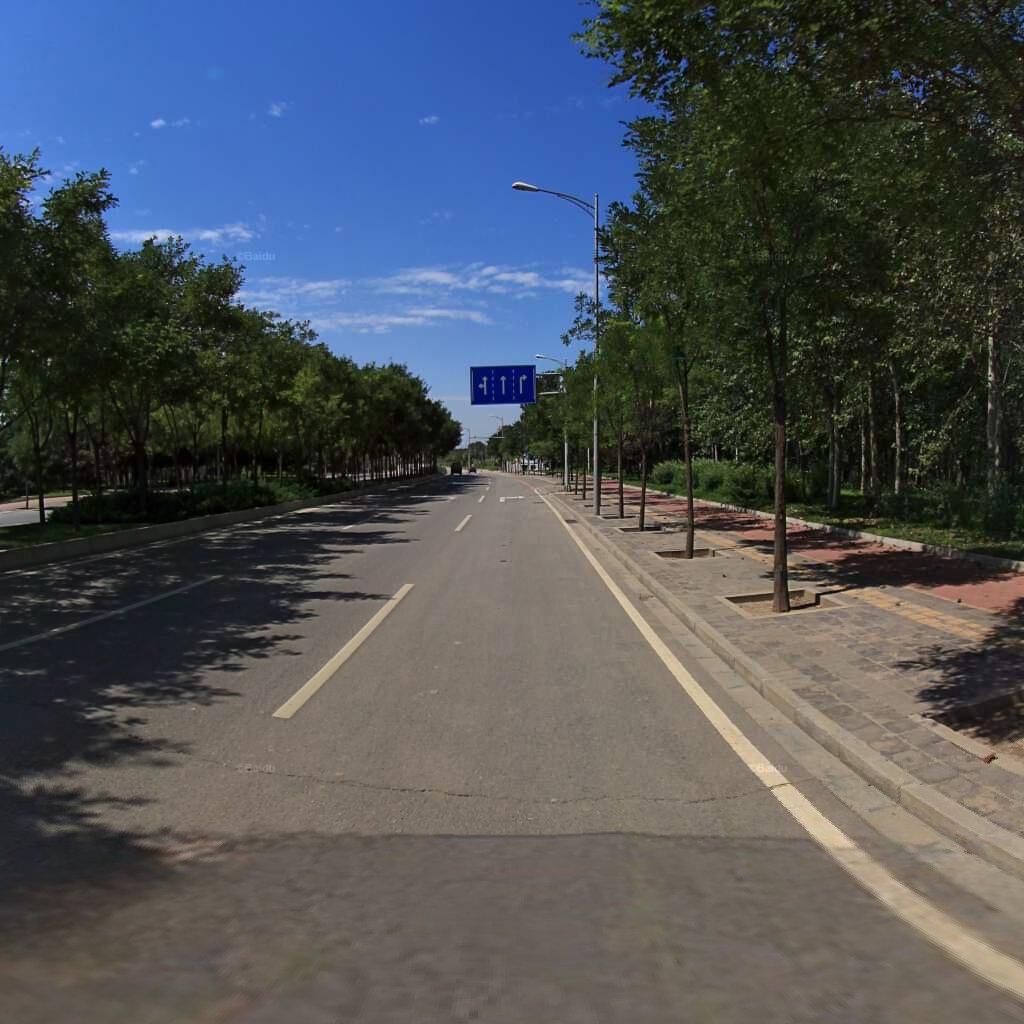
Region: Haidian
Road damage annotations: transverse crack